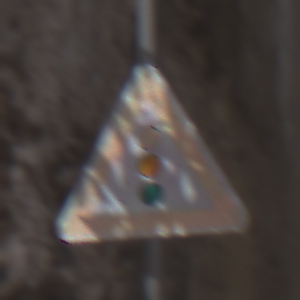
Verkehrszeichen: Lichtzeichenanlage
Umgebung: Outdoor, Urban
Tageszeit: Midday
Wetter: PartlyCloudy
Licht: Natural
Jahreszeit: NotSpecified
Kontrast: MediumContrast